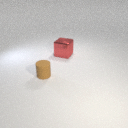
large red metal cube to the right of small brown rubber cylinder